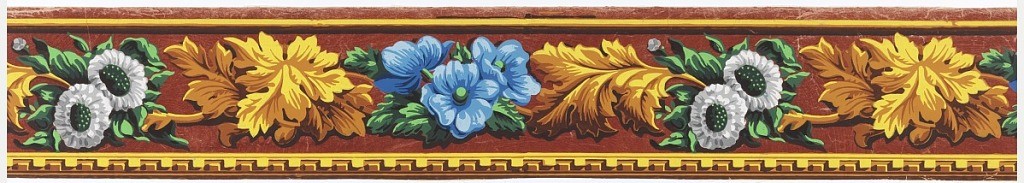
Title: Border
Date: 1820
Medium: Block-printed on handmade paper
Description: Horizontal band of clusters of leaves and clusters of flowers connected by stems. Blue flowers and green and white flowers. Yellow and green leaves. Printed on red ground.